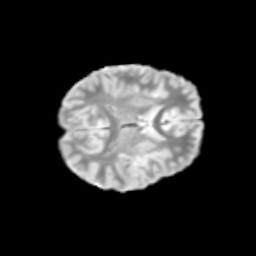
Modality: T2w
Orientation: axial
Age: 9
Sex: male
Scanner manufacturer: siemens
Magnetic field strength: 3 T
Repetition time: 3.8 s
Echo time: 0.07 s